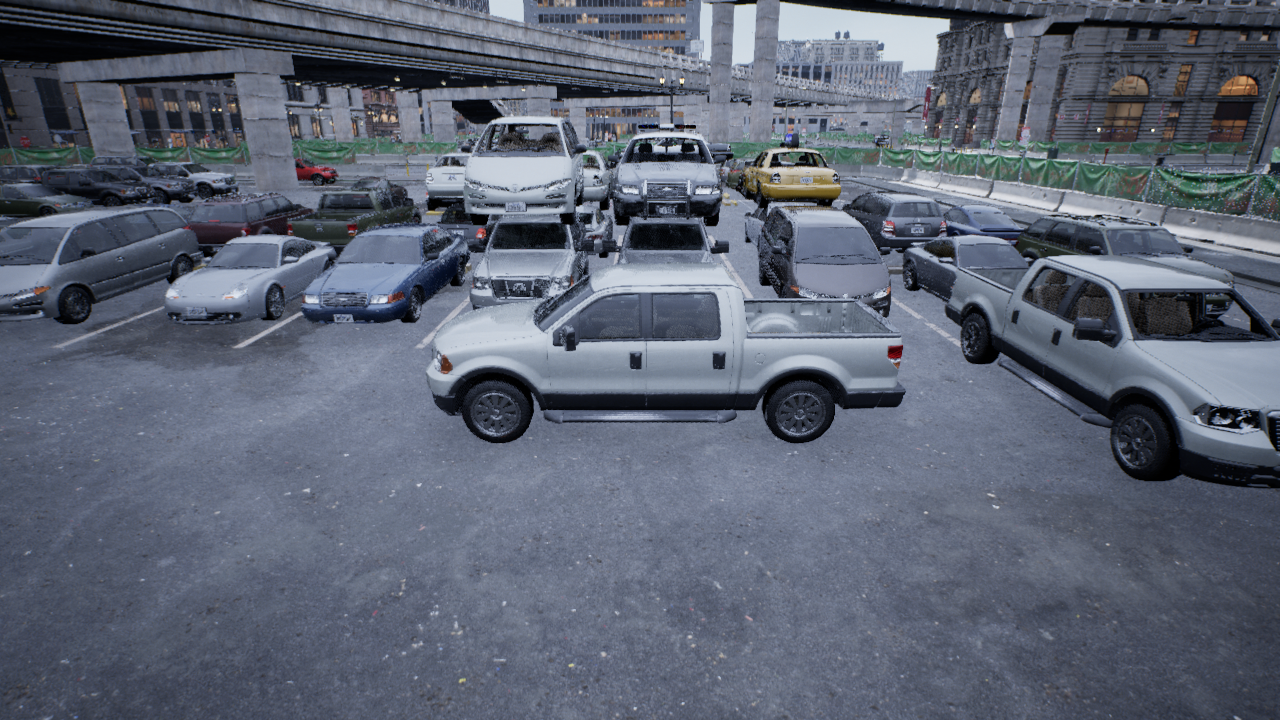
Venue: arterial
Lighting: overcast
Vehicle rig: pickup